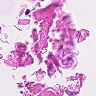
Metastatic tissue present: no